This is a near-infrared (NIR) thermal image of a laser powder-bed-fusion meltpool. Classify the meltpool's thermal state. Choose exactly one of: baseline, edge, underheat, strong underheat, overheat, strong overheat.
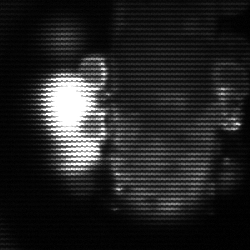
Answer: strong underheat